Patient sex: M
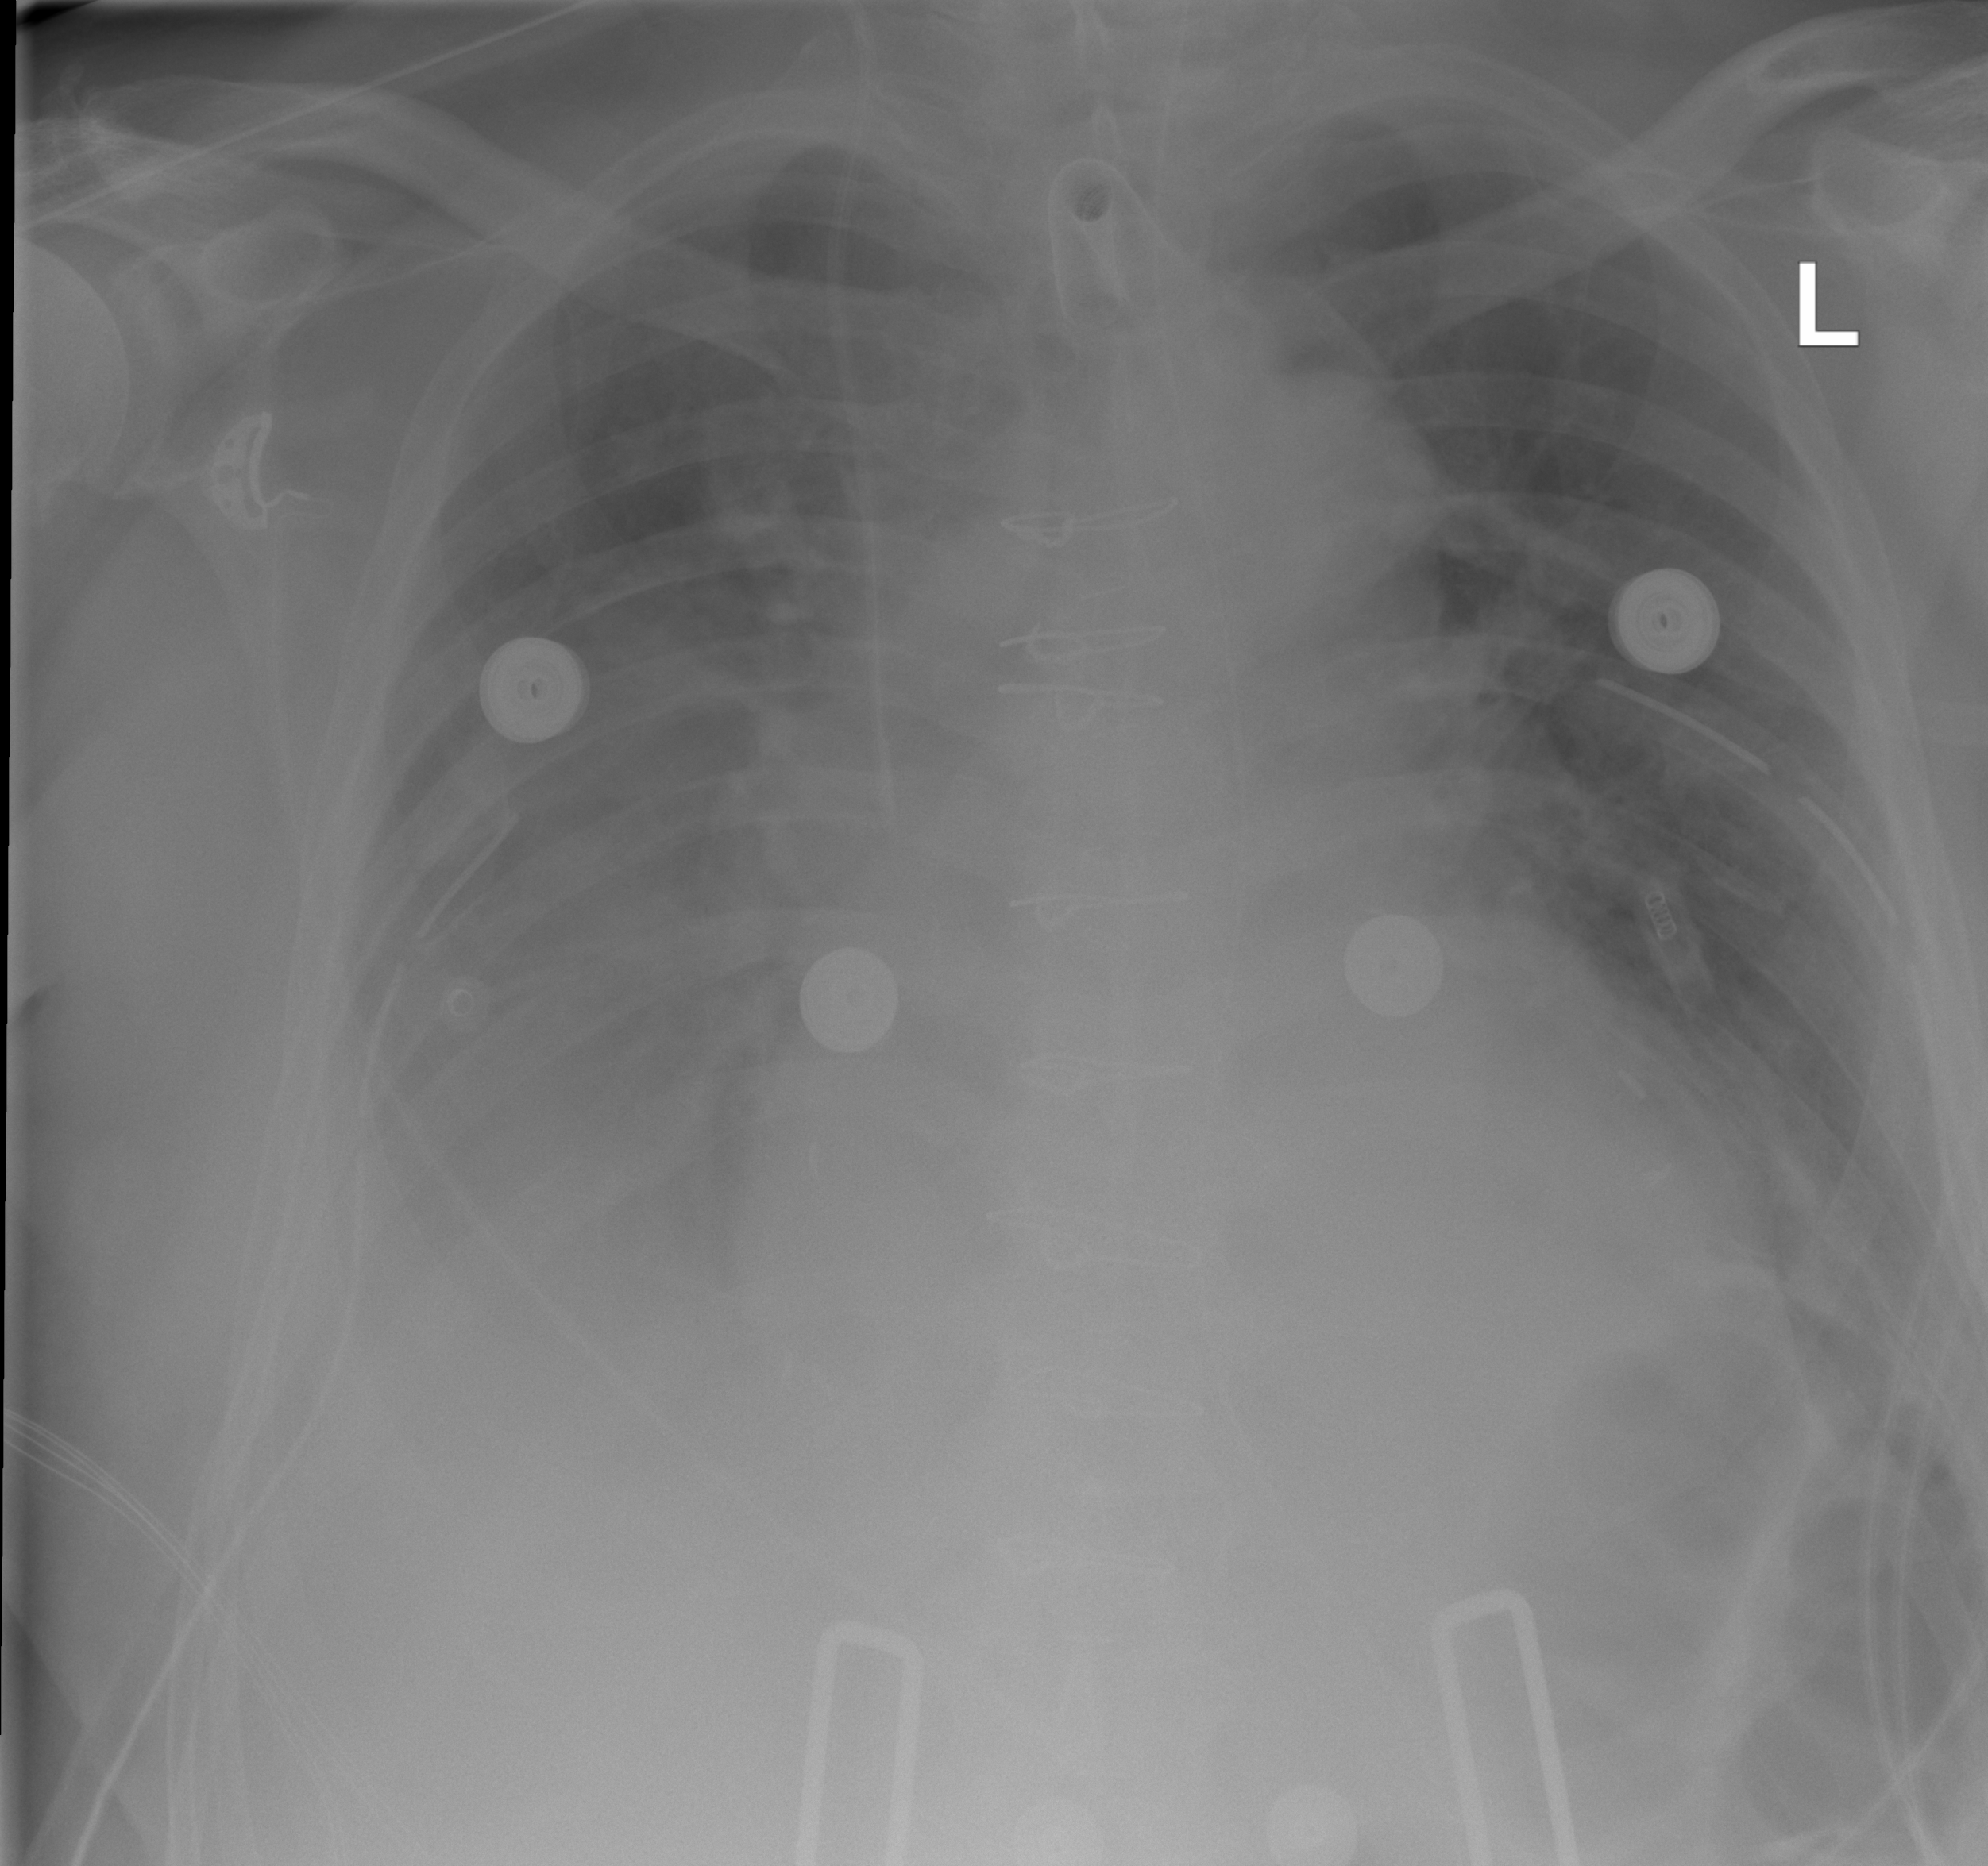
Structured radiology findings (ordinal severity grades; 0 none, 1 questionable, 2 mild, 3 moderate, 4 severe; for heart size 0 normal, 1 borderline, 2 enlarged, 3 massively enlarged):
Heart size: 2
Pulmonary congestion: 2
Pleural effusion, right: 3
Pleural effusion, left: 2
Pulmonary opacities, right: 0
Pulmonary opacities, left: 0
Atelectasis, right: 2
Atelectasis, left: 2